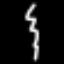
Label: squiggle